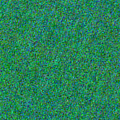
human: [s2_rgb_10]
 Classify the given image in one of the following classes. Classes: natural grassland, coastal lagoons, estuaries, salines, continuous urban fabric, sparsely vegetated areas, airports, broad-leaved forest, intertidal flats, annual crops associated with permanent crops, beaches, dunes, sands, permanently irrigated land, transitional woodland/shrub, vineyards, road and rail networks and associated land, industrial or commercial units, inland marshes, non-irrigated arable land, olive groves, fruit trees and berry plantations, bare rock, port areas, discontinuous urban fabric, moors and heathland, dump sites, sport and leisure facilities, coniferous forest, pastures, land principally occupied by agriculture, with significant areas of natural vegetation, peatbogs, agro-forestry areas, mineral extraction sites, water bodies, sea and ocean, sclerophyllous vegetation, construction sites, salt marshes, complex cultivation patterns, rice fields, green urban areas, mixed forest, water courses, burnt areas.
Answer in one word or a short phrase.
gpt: sea and ocean